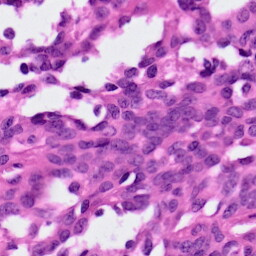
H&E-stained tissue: Ovarian